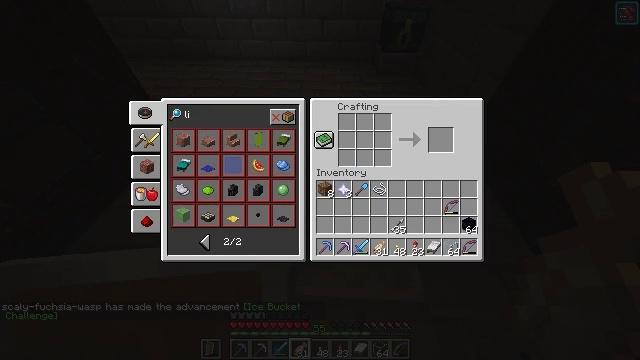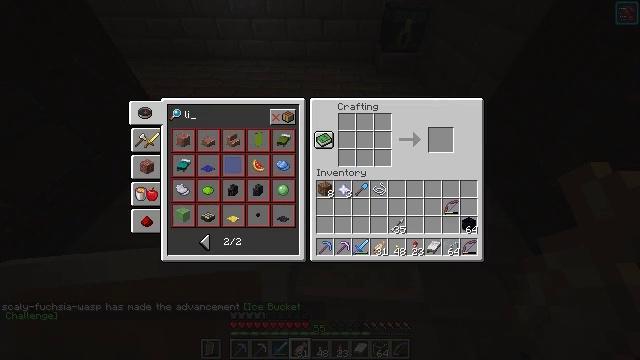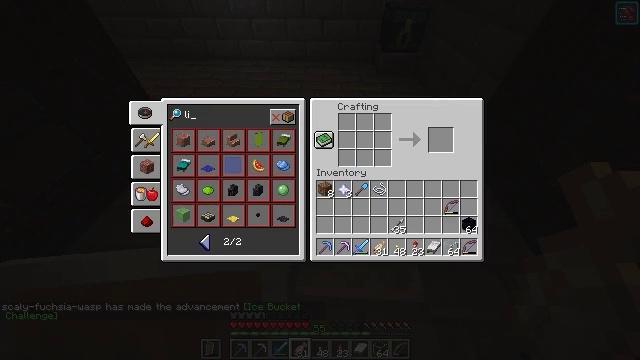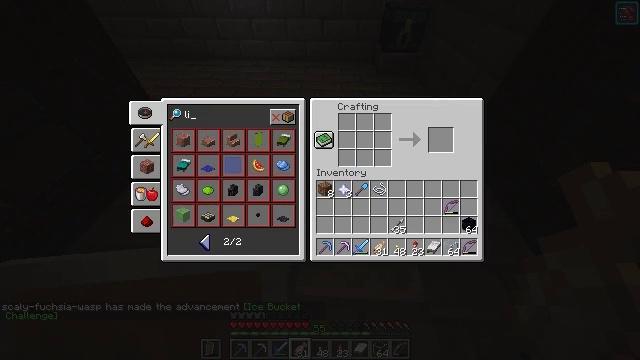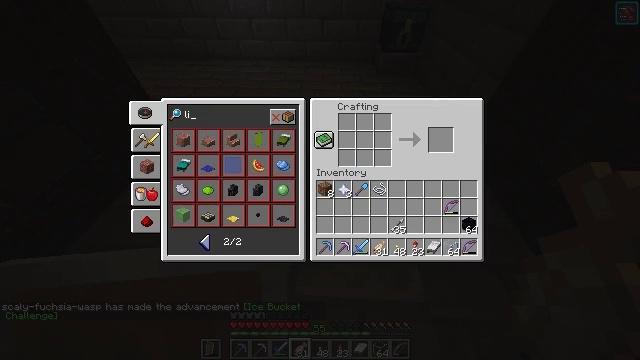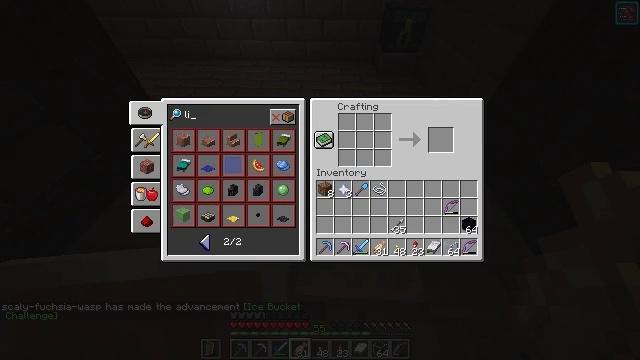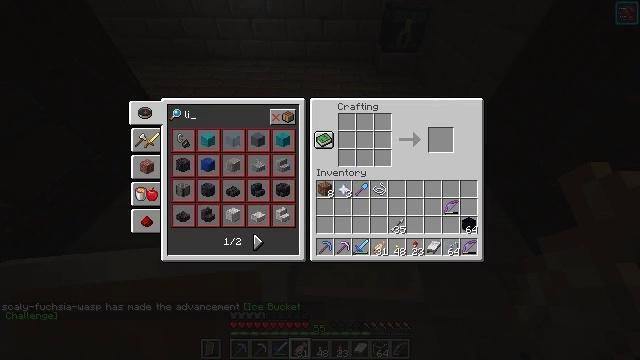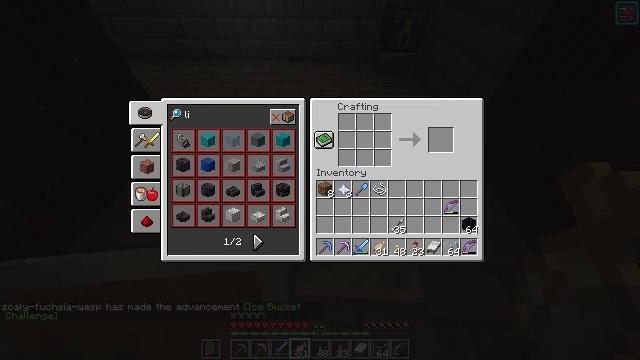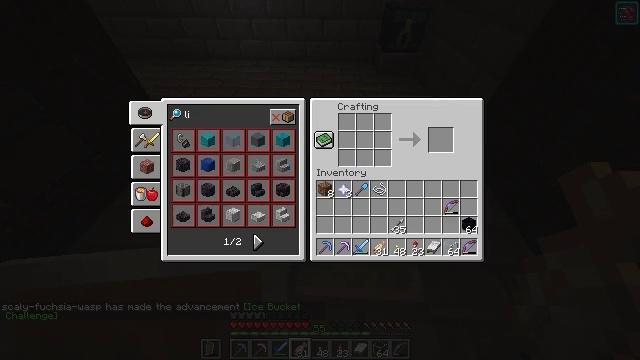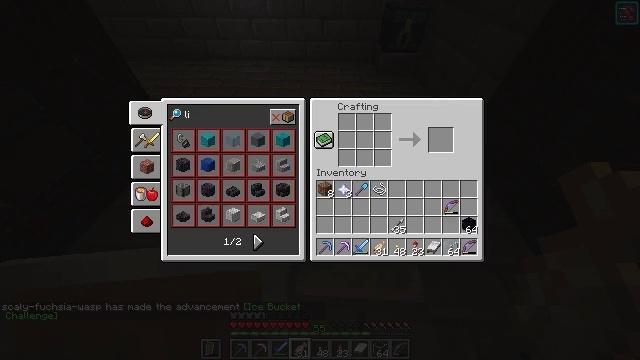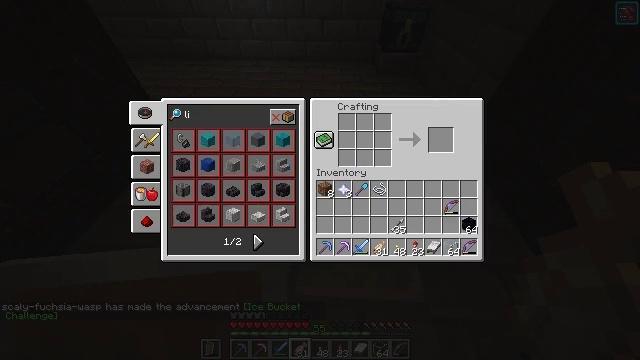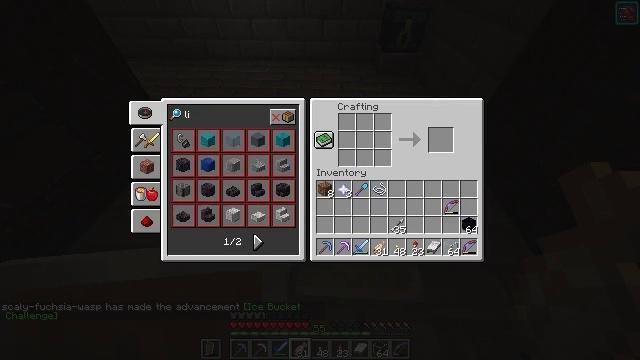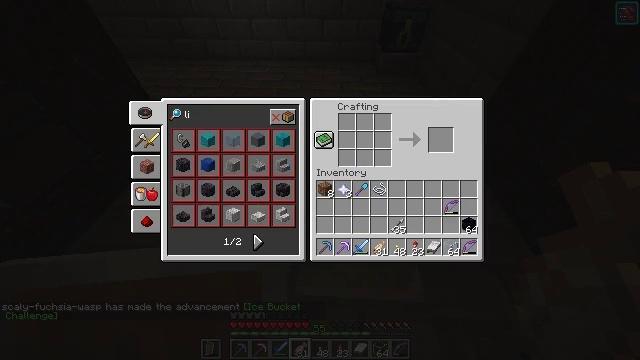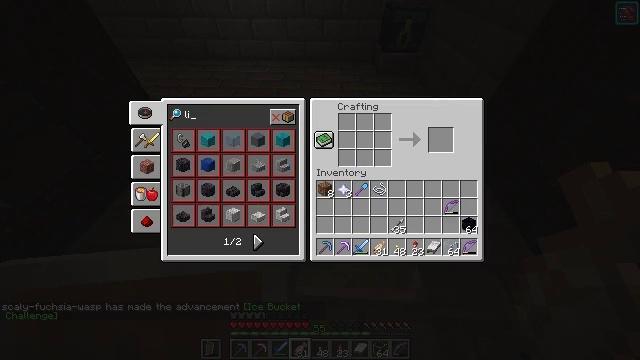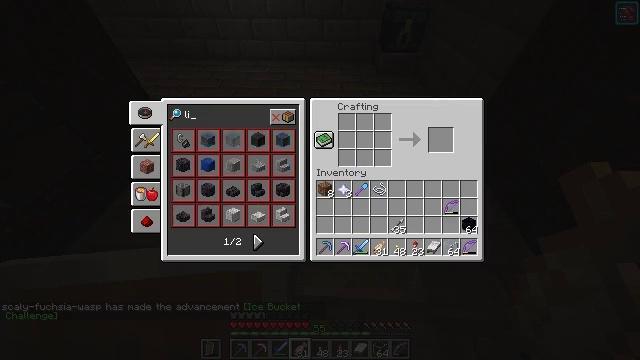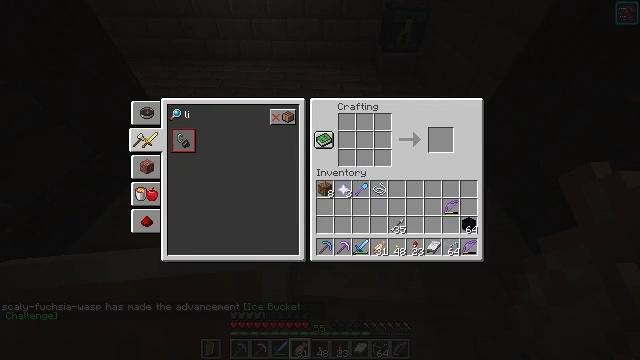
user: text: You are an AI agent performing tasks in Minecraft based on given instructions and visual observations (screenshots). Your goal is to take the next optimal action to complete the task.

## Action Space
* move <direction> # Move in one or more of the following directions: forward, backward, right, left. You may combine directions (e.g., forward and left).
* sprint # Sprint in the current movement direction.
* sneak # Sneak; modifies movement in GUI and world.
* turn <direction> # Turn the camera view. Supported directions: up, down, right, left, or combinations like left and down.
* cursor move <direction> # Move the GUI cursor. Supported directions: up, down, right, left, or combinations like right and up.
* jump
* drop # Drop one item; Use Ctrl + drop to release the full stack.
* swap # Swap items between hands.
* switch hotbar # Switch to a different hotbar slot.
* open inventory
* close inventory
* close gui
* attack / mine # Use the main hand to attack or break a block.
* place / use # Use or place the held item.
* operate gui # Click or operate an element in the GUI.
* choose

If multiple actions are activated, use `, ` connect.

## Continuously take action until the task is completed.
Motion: motion action
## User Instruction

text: Use a crafting table to create a beacon.
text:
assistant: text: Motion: cursor move left
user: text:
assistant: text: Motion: cursor move left
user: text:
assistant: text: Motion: no_op
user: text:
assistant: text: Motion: no_op
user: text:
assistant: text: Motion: no_op
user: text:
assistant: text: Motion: operate gui
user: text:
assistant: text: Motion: operate gui
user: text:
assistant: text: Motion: no_op
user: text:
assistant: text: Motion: cursor move left and up
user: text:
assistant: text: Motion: cursor move left and up
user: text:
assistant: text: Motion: no_op
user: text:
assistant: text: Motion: no_op
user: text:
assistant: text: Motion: cursor move up
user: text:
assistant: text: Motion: no_op
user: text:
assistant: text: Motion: operate gui
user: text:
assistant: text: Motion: operate gui
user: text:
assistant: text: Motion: no_op
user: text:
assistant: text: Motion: no_op
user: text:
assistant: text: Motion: no_op
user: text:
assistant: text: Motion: no_op
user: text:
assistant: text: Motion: no_op
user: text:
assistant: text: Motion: no_op
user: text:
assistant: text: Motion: cursor move right
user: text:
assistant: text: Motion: cursor move right and down
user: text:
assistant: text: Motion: cursor move right and down
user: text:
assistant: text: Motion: no_op
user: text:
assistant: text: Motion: cursor move left and down
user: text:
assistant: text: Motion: cursor move left and down
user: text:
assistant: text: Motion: cursor move left and down
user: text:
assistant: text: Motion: cursor move left and down